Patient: sex M, age 22
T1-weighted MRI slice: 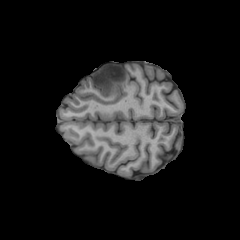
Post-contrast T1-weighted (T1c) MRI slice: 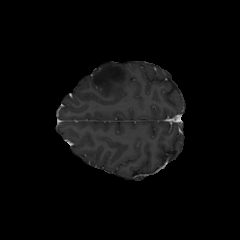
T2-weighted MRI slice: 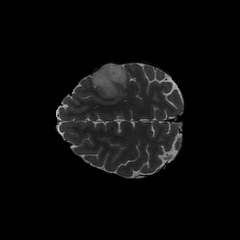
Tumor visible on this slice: yes
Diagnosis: Astrocytoma, IDH-mutant
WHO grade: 2